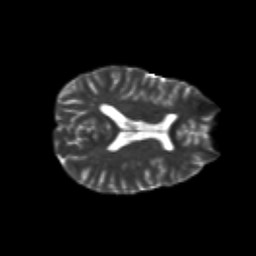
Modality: T2w
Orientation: axial
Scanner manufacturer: siemens
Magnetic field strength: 3 T
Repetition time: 6.8 s
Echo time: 0.093 s